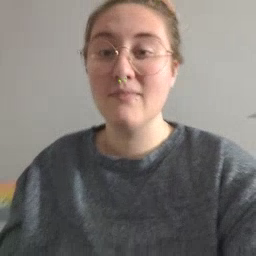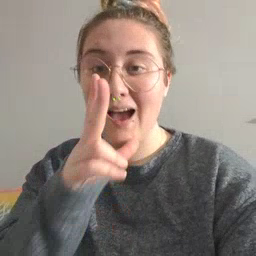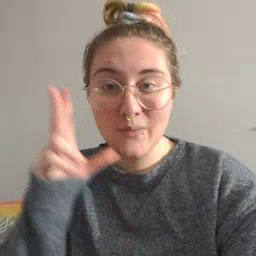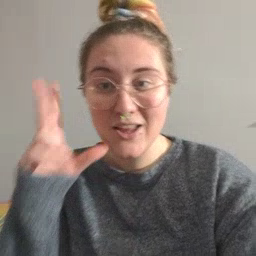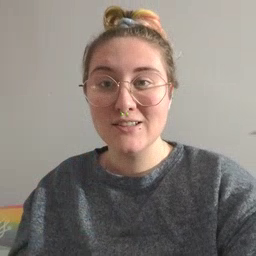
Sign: underwear